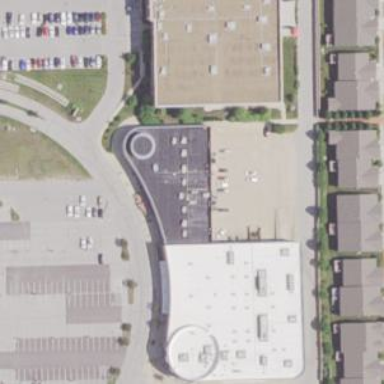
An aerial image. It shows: Retail building.